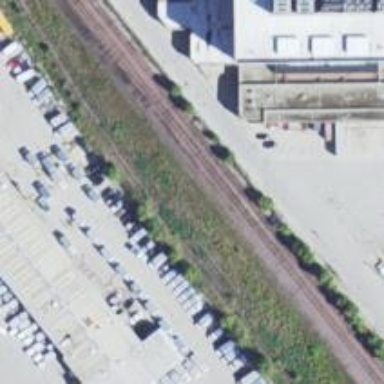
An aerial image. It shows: Disused railway siding.